Aerial crown-view tile of a tropical tree (Barro Colorado Island, Panama), acquired 20250715:
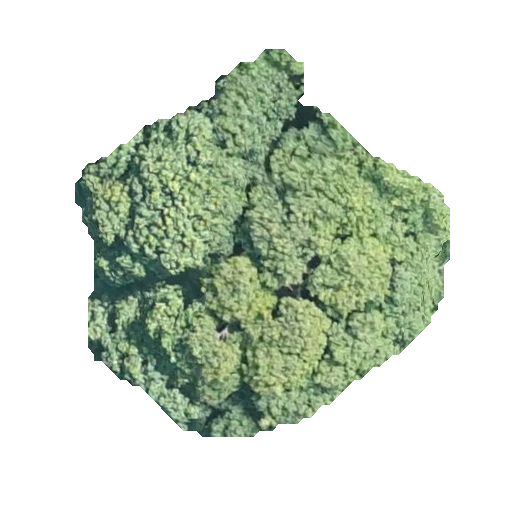
Species: Trichilia tuberculata
GBIF accepted scientific name: Trichilia tuberculata
Crown area: 143.99 m²